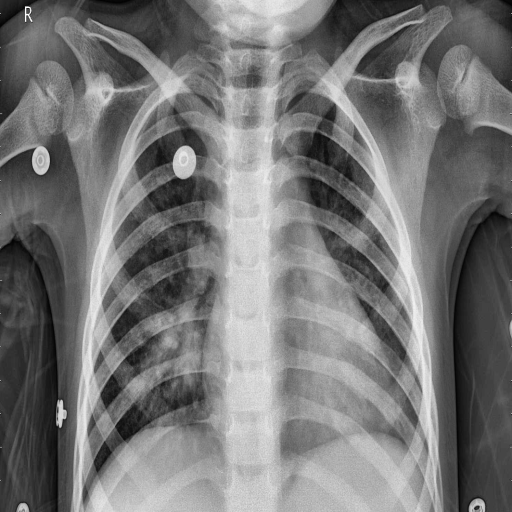
Finding: PNEUMONIA